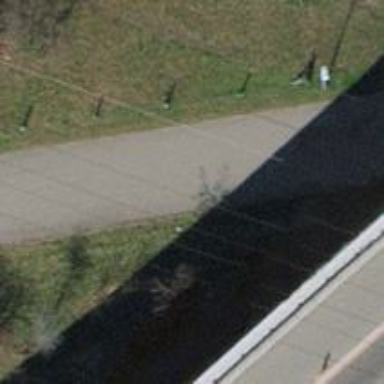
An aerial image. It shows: Asphalt service road.